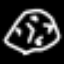
Label: clock